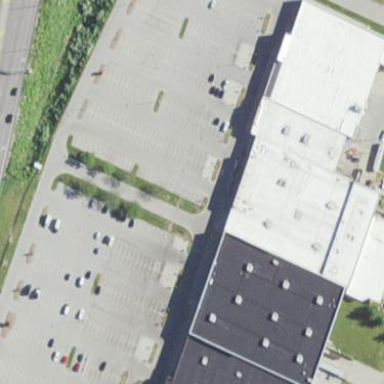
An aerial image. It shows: Parking area with asphalt surface.